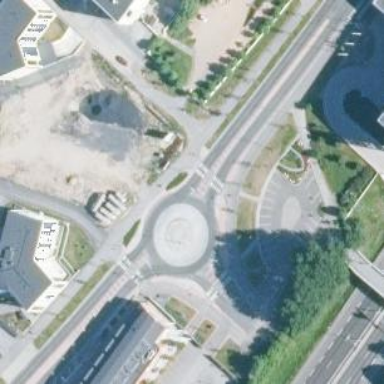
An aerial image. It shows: Secondary road leading to roundabout.